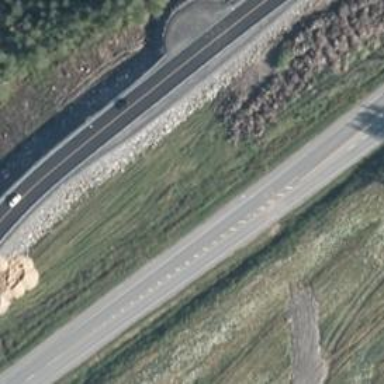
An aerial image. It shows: Asphalt road marked as trunk highway leading to roundabout.